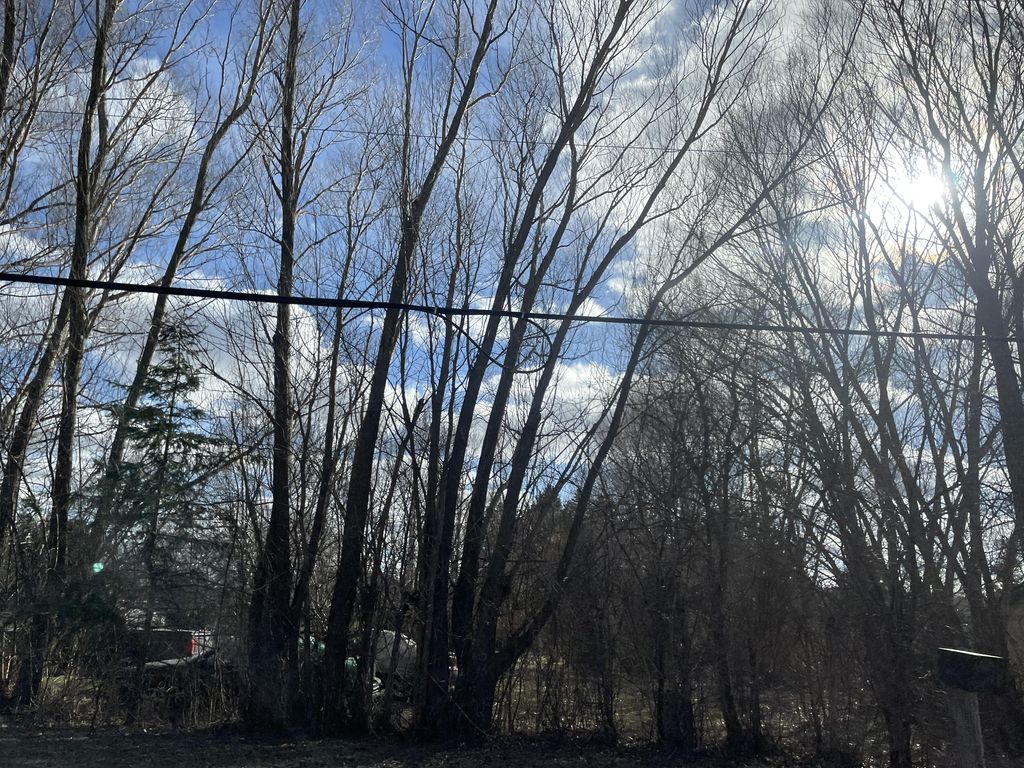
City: kitchener-waterloo